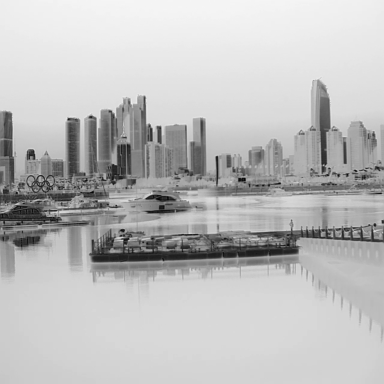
There are three canoes in the infrared image.